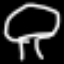
Label: mushroom